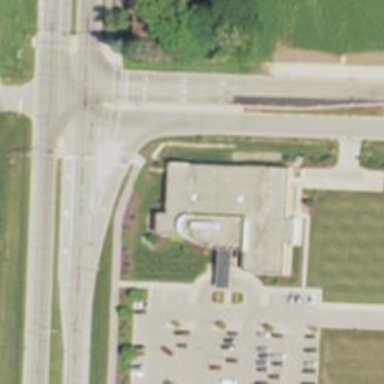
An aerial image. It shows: Clinic.